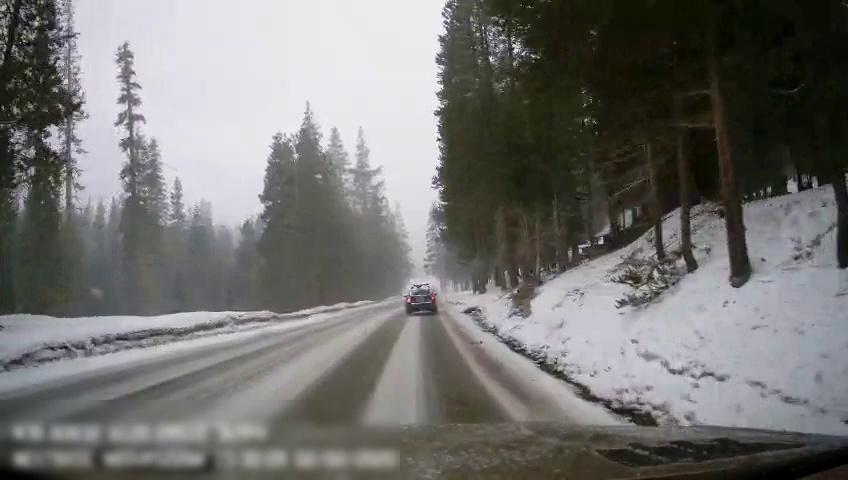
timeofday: Day
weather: Snowy
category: Drivable Space
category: Vehicles | SUV